Question: I want to detect touches that are made in certain areas of the screen, and associate a determined action for each area that has been touched.
something like this:

my code so far is this:
'''
override func touchesBegan(touches: NSSet, withEvent event: UIEvent) {
/* Called when a touch begins */
for touch: AnyObject in touches {
let location = touch.locationInNode(self)
attackInTouch(heroAtlas) //function that gives me the animation of "attack"
}
}
'''
Normally the hero is running, and on every touch he "attacks" (an animation is shown) but i want to declare zones to handle the touch position, and then activate the action that corresponds
Any help would be appreciated
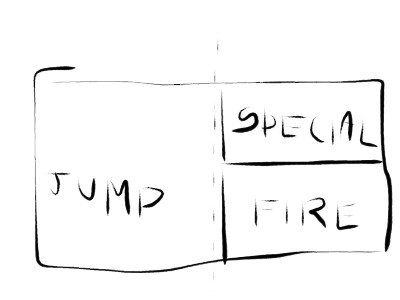
Answer: You have to create some 'SKSpriteNodes' which represent your areas. After that you can check if the user has pressed on the specified node.
First you have to set the name of your SKSpritenodes:
yourNode.name = "fire"
After that you can check in your 'touchesBegan' method if your node was touched:
'''
let location = touch.locationInNode(self)
let node:SKNode = self.nodeAtPoint(location)
if(node.name == "specialNode"){
//do something with your specialnode
}else if(node.name == "fire"){
//do something with your fire-node
}
'''